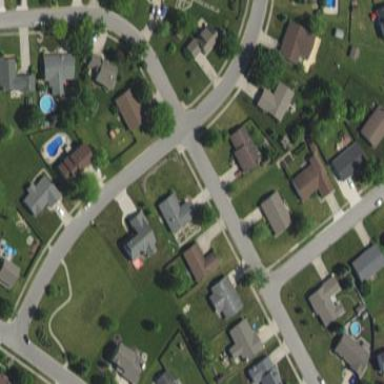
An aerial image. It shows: Charming neighbourhood.